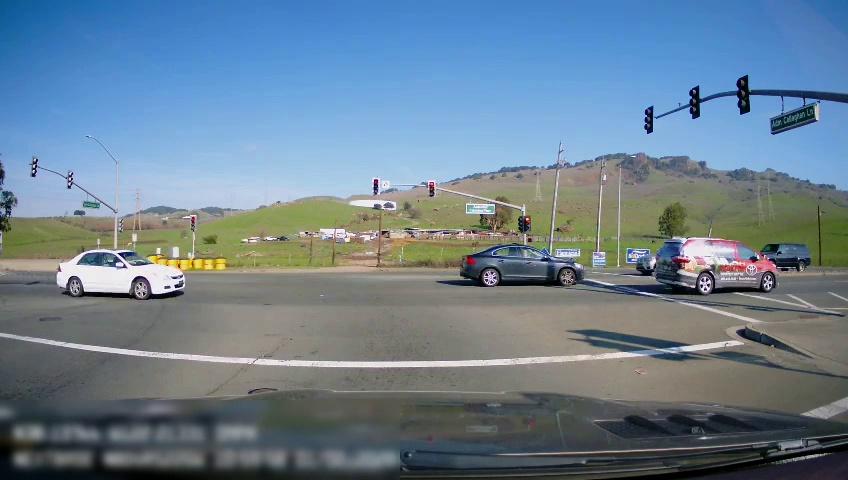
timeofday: Day
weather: Sunny
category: Drivable Space
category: Vehicles | SUV
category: Vehicles | SUV
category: Vehicles | Van
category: Vehicles | Car
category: Vehicles | Car
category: Traffic | Lights
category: Traffic | Lights
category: Traffic | Lights
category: Traffic | Lights
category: Traffic | Lights
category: Traffic | Lights
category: Traffic | Lights
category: Traffic | Signs
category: Traffic | Lights
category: Traffic | Lights
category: Traffic | Signs
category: Traffic | Lights
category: Traffic | Lights
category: Traffic | Signs